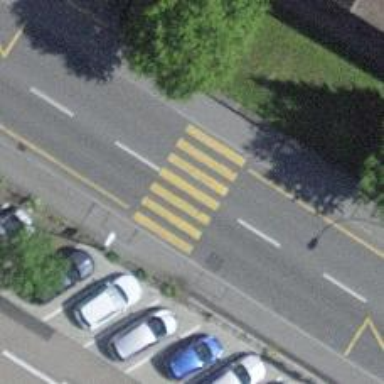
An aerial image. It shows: Footway with zebra crossing.